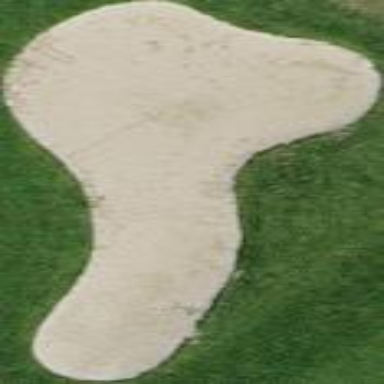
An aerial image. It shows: Golf bunker filled with sandy terrain.